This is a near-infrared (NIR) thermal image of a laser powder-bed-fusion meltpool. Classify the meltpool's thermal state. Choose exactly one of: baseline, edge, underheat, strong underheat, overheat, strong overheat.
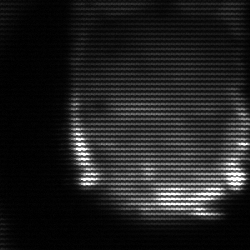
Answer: edge